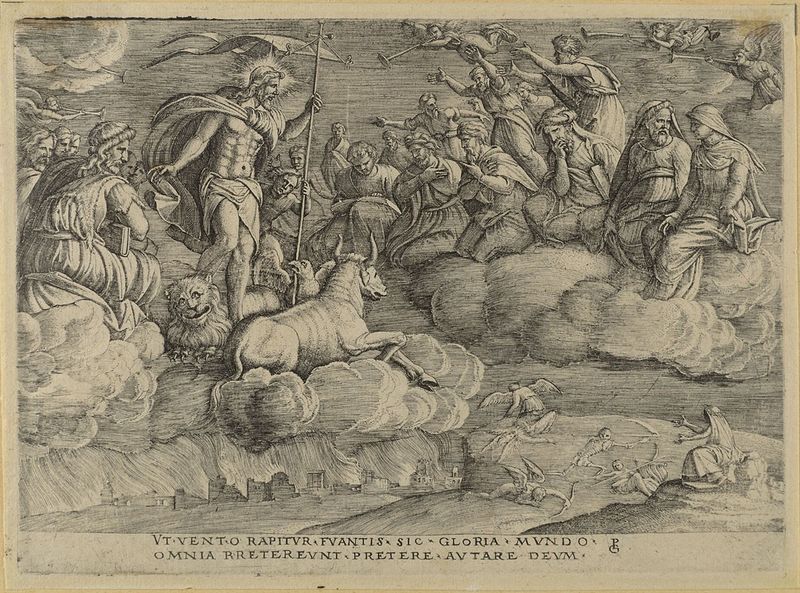
Titel: Triumph der Ewigkeit, Blatt aus der Folge der Triumphe nach Petrarca
Künstler: Georg Pencz
Standort: Hamburg
Institution: Museum für Kunst und Gewerbe Hamburg
Schlagwörter: gott, himmel, wolken, symbol, bibel, tod, horn, renaissance, engel, papier, grafik, graphik, fotografie, photographie, paradies, buch, druckgraphik, druckgrafik, stich, tote, allegorie, kunst, triumph, skelett, christus, jesus, jesus christus, leichnam, jüngstes gericht, posaunen, löwe, heilige, zeit, posaune, kupferstich, stier, auferstehung, symbole, ewigkeit, todes, latein, trompete, tuba, apostel, personifikationen, evangelist, evangelisten, evangelistensymbole, gerippt, reproduktionen, jesusbild, christusbild, jesusdarstellung, druckerzeugnisse, kornett, ornamentstich, vorlageblätter